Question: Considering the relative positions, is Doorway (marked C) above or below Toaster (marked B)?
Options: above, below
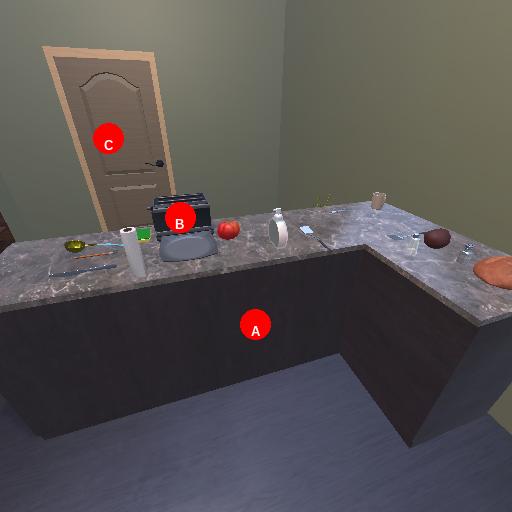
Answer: above